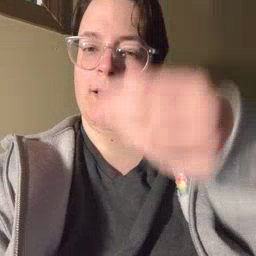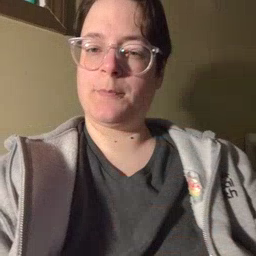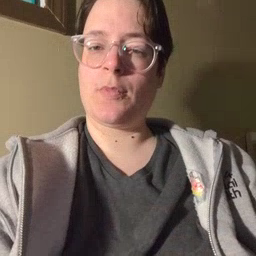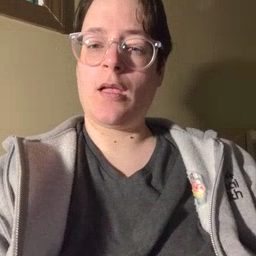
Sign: grandpa